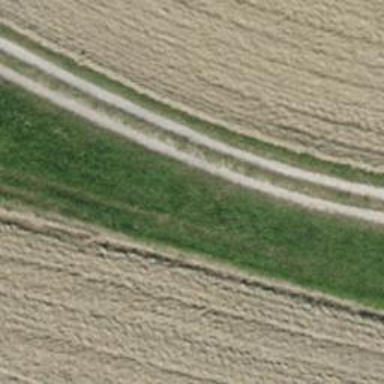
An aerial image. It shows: Pebblestone track with grade3 tracktype.